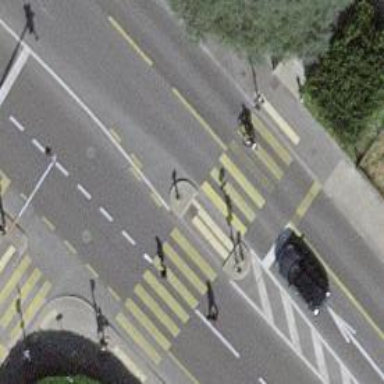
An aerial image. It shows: Road with traffic signals.